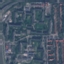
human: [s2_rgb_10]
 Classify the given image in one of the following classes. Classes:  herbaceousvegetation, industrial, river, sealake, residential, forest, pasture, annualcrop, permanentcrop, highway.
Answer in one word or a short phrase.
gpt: Residential